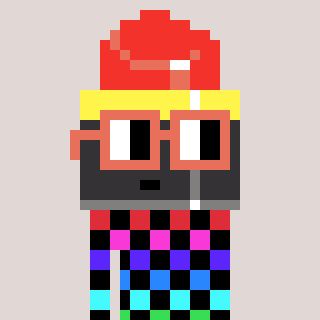
a pixel art character with square orange glasses, a lipstick-shaped head and a bege-colored body on a warm background